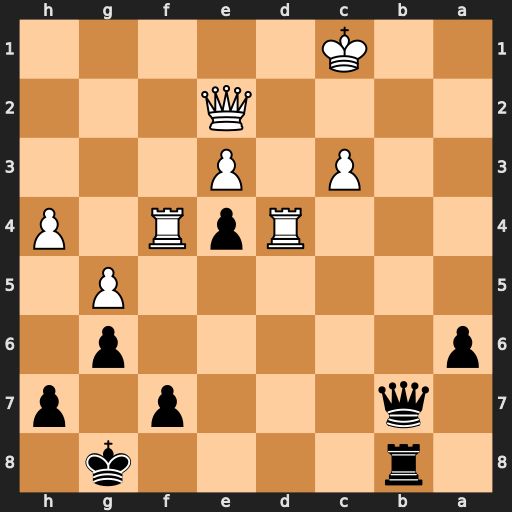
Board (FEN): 1r4k1/1q3p1p/p5p1/6P1/3RpR1P/2P1P3/4Q3/2K5
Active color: b
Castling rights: -
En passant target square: -
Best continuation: Qb1+ Kd2 Rb2#